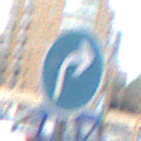
Verkehrszeichen: VorgeschriebeneFahrtrichtungRechts
Umgebung: Outdoor, Urban
Tageszeit: MorningAfternoon
Wetter: Overcast
Licht: Natural
Jahreszeit: NotSpecified
Kontrast: LowContrast